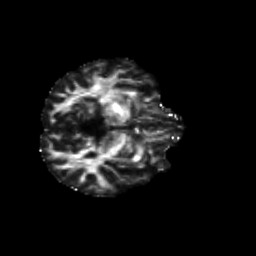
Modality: FA
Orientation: axial
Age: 54
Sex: male
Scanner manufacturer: siemens
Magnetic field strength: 3 T
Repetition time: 4.71 s
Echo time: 0.0906 s